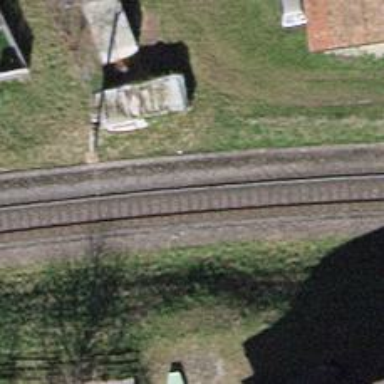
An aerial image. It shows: Single-track electrified railway with contact line.